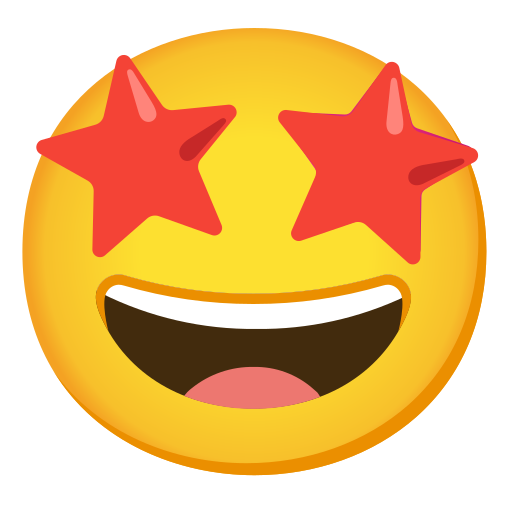
Emoji: 🤩